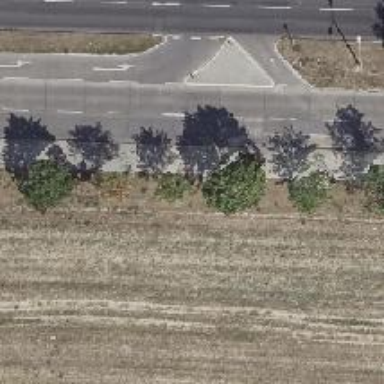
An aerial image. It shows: Avenue lined with deciduous broadleaved trees.